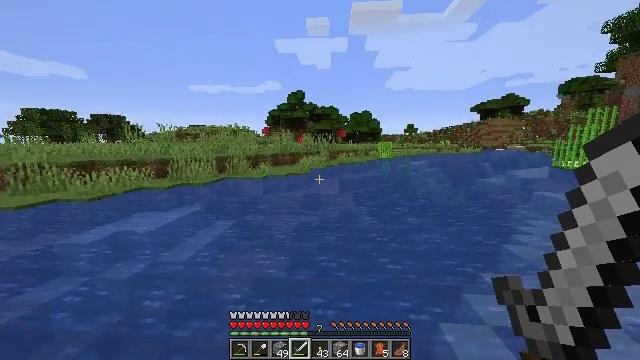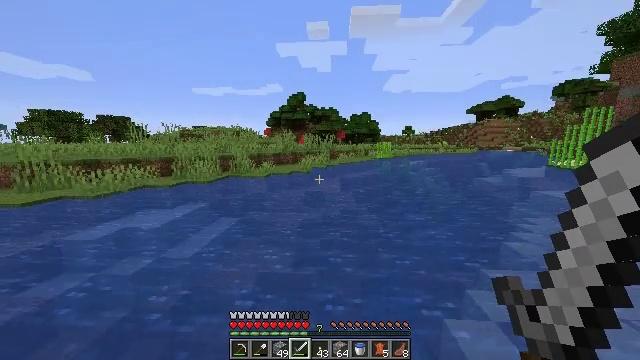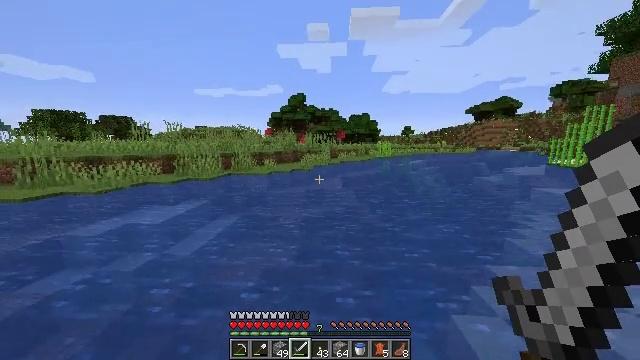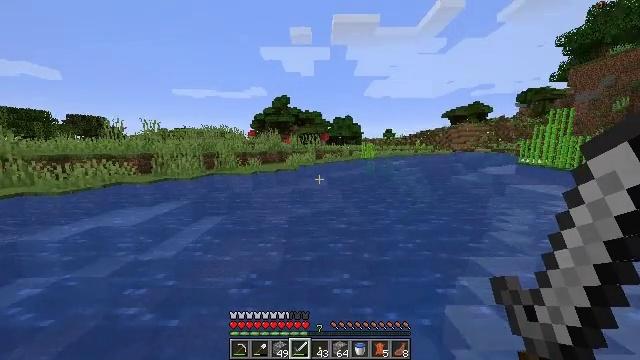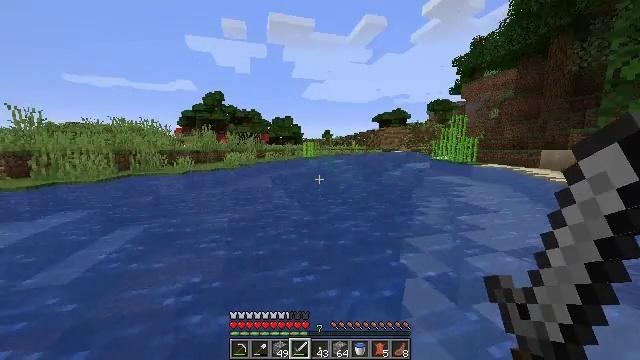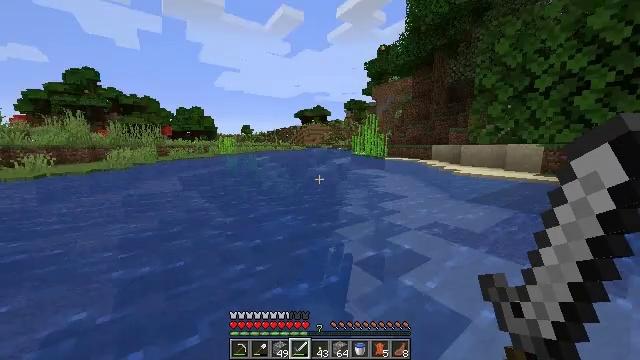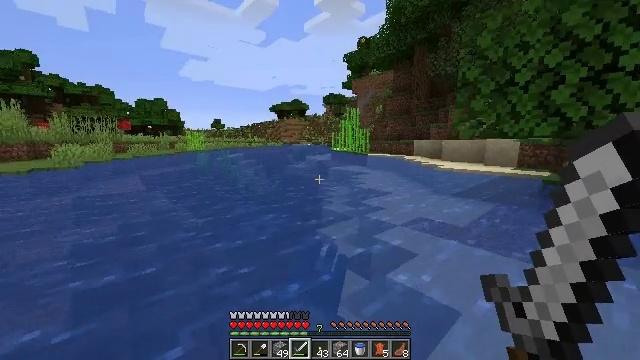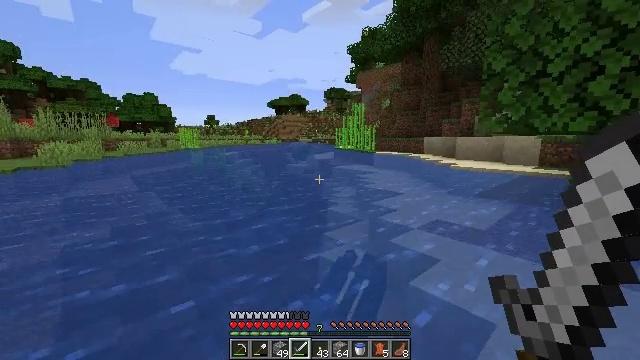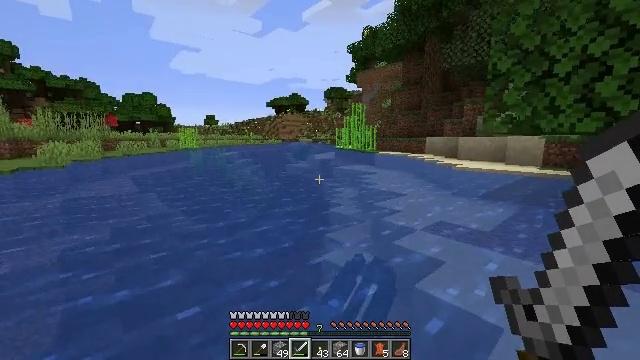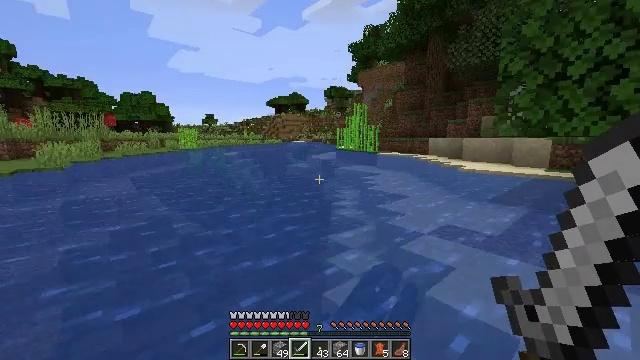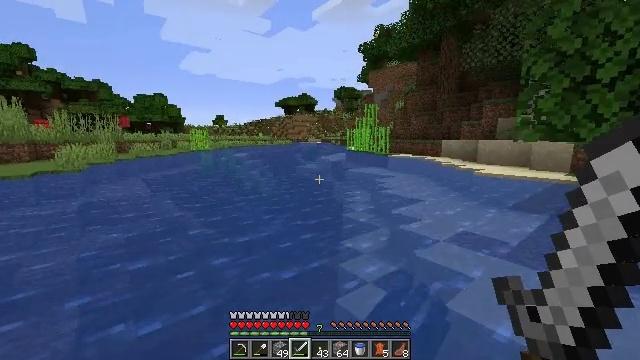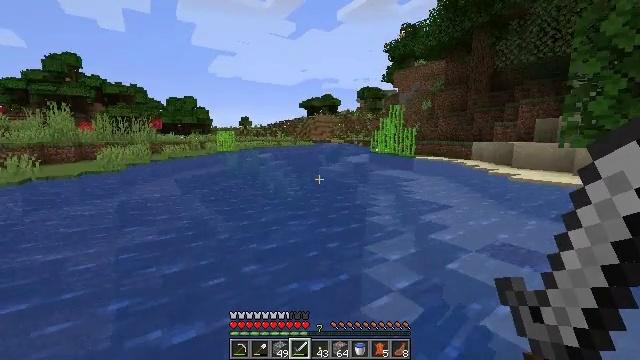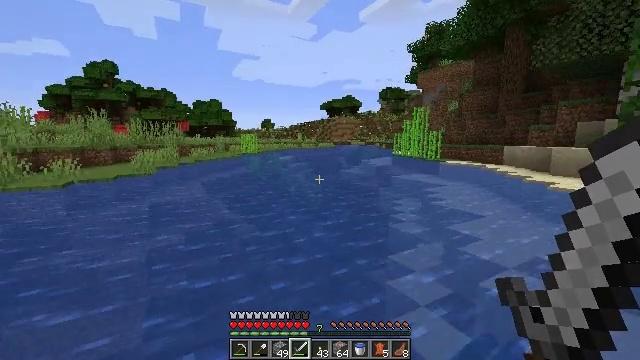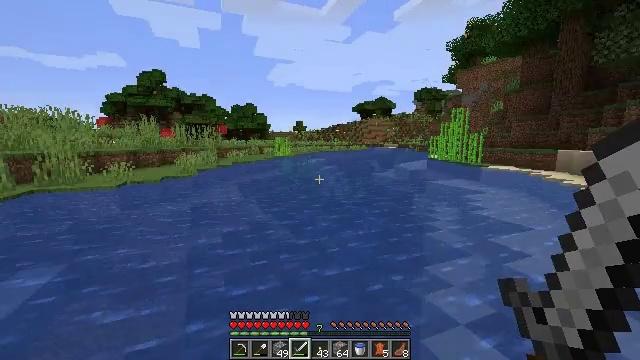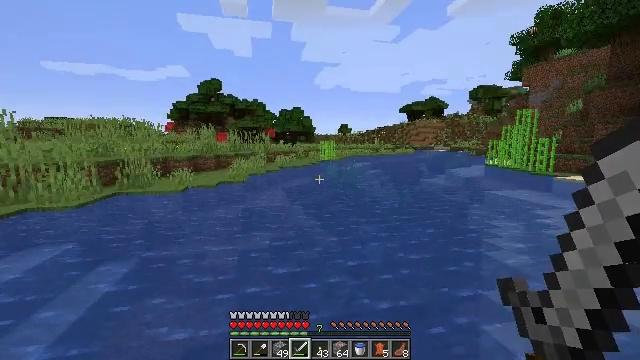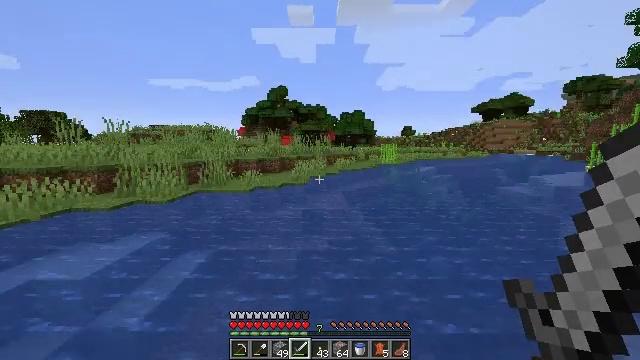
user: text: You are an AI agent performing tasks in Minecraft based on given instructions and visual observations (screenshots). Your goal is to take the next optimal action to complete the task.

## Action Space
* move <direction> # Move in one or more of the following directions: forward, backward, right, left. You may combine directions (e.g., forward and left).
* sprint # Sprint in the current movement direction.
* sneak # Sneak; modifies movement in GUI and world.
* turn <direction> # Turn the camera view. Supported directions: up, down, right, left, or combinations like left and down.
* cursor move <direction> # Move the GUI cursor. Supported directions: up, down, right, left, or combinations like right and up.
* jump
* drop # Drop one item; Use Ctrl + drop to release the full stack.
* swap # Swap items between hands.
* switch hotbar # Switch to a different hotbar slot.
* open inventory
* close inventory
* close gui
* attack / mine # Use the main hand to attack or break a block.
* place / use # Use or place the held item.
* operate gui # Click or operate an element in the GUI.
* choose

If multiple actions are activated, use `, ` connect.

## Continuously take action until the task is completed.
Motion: motion action
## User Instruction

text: Harvest sugar cane from the plant.
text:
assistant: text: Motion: move forward and move left, sprint, jump
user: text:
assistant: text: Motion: move forward and move left, sprint, jump
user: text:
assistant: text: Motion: move forward and move left, sprint, turn right, jump
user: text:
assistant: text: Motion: move forward and move left, sprint, turn right, jump
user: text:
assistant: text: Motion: move forward and move left, sprint, turn right, jump
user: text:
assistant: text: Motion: move forward and move left, sprint, turn right, jump
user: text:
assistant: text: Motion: move forward and move left, sprint, jump
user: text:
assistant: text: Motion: move forward and move left, sprint, jump
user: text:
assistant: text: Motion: move forward and move left, sprint, jump
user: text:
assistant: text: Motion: move forward and move left, sprint, turn left, jump
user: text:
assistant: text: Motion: move forward and move left, sprint, turn left, jump
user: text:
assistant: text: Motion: move forward and move left, sprint, turn left, jump
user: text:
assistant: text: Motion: move forward and move left, sprint, turn left, jump
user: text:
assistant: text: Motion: move forward and move left, sprint, turn left, jump
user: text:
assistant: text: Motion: move forward and move left, sprint, turn left, jump
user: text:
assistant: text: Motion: move forward and move left, sprint, turn left, jump
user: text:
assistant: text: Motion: move forward and move left, sprint, turn left, jump
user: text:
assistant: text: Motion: move forward and move left, sprint, turn left, jump
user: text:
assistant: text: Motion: move forward and move left, sprint, turn left, jump
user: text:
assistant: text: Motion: move forward and move left, sprint, turn left, jump
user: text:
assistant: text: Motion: move forward and move left, sprint, turn left, jump
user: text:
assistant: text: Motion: move forward and move left, sprint, turn left, jump
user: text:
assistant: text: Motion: move forward and move left, sprint, turn left, jump
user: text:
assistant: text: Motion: move forward and move left, sprint, turn left, jump
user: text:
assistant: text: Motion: move forward, sprint, turn left, jump
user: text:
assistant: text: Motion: move forward, sprint, turn left, jump
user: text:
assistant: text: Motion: move forward, sprint, jump
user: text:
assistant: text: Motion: move forward, sprint, jump
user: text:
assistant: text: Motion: move forward, sprint, jump
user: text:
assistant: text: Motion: move forward, sprint, jump